Question: I'm trying to wrap a '<span class="some_class"></span>' around each mathematical symbol.
I've got it to work for these symbols '*' , '+' , '-' but I can't get it to work for these '=' , '/'
I've tried using 'var x = $(this).text()' instead, however that removes the '<label>' tags.
So this code works fine :
'''
$('table tr td:first-child').each(function () {
var x = $(this).html();
var y = x.replace('*', '<span class="multiply">*</span>', 'gi').replace('+', '<span class="addition">+</span>', 'gi').replace('-', '<span class="subtraction">-</span>', 'gi');
$(this).html(y);
});
'''
But when I try adding this on
'''
.replace('=', '<span class="equals">=</span>', 'gi').replace('/', '<span class="division">/</span>', 'gi')
'''
it doesn't work. I think that's because there is '=' and '/' signs in the html that it is replacing too and messing everything up.
<URL>

<URL>
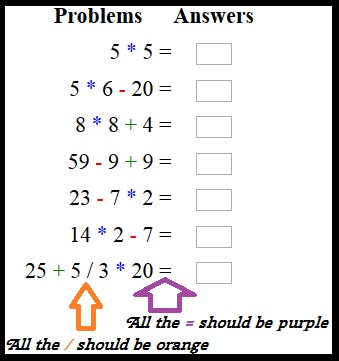
Answer: Use the 'text' in the 'label' element instead of the 'td'. Here's a way to do it more DRY:
'''
$('table tr td:first-child label').each(function () {
var x = $(this).text();
var symbols = {
'*':'multiplication',
'/':'division',
'+':'addition',
'-':'subtraction',
'=':'equals'
};
var y = x.replace(/[*\/+=-]/g, function(m) {
return '<span class="'+ symbols[m] +'">'+ m +'</span>';
});
$(this).html(y);
});
'''
<URL>